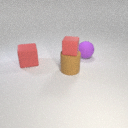
small red rubber cube above large brown rubber cylinder